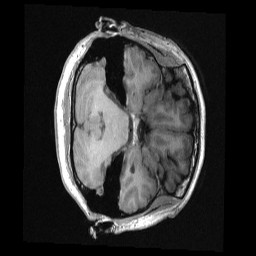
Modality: T1w
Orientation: axial
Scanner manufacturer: ge
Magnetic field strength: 3 T
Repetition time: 0.007232 s
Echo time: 0.002552 s